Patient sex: M
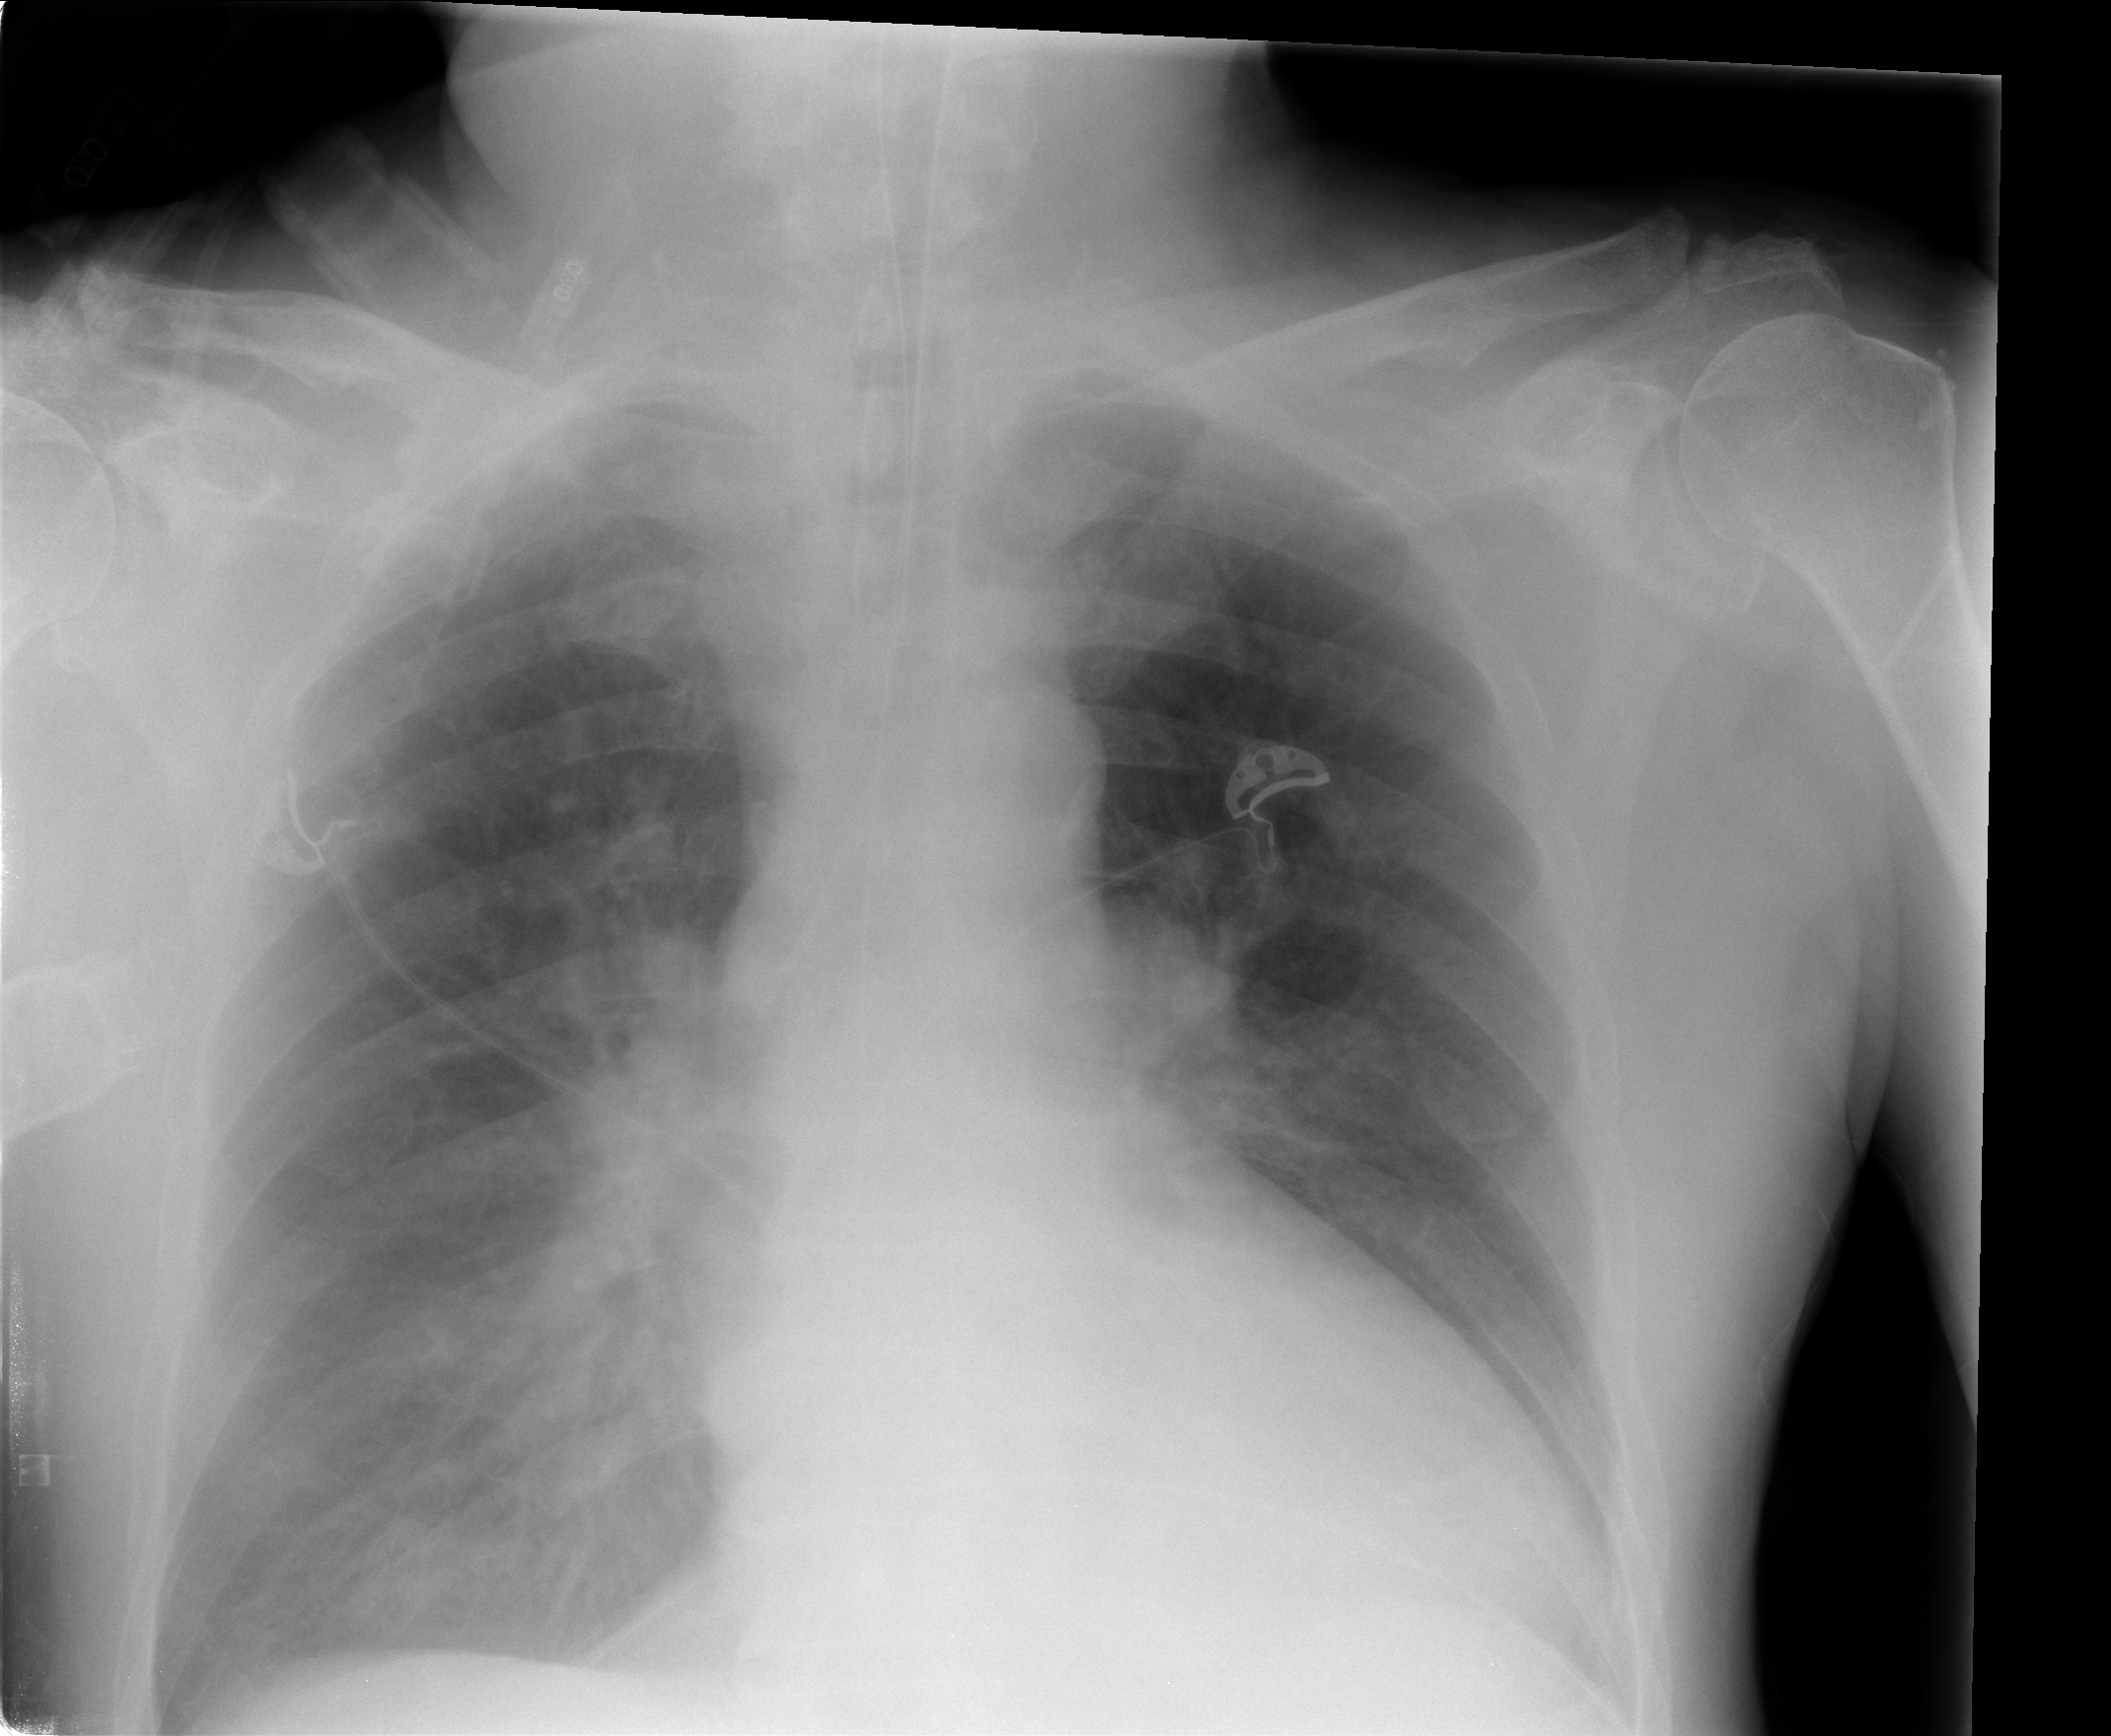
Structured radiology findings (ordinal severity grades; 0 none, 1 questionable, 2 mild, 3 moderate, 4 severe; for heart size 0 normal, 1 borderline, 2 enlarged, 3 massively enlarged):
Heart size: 2
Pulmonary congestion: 2
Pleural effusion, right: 1
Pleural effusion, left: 1
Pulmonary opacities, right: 1
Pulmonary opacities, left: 1
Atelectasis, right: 2
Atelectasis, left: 2